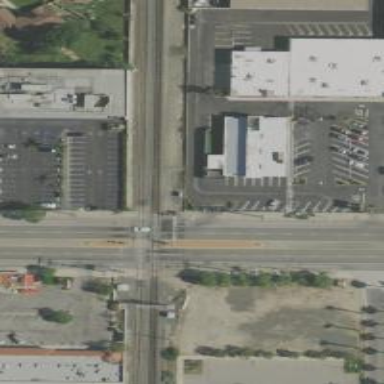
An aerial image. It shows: Primary highway with separate sidewalk.